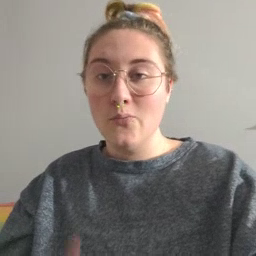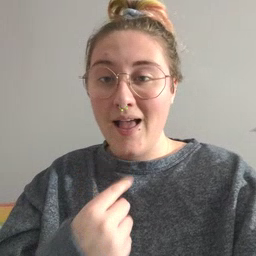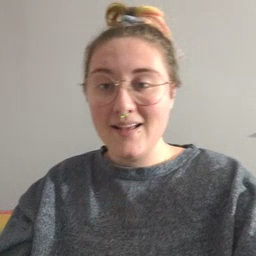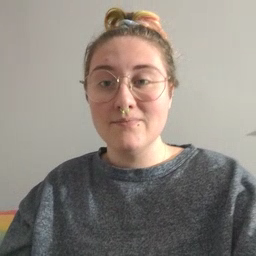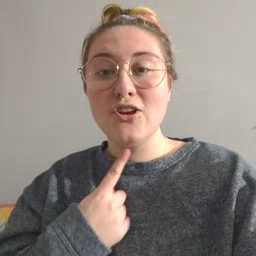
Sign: red